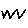
Label: zigzag